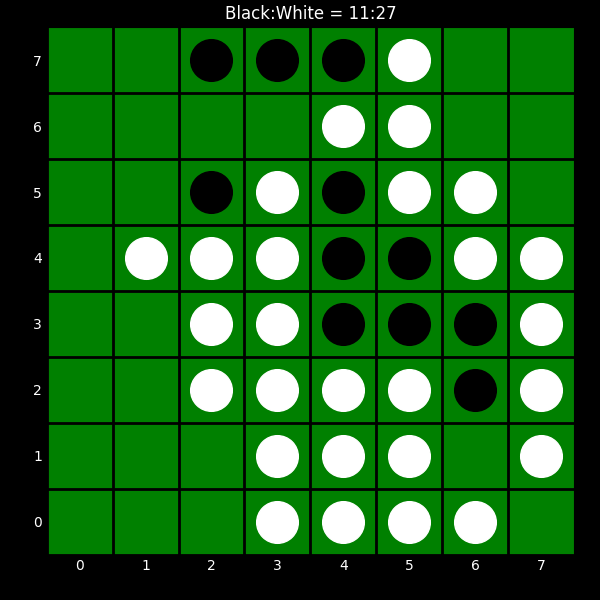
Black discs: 11
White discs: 27